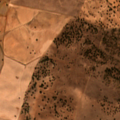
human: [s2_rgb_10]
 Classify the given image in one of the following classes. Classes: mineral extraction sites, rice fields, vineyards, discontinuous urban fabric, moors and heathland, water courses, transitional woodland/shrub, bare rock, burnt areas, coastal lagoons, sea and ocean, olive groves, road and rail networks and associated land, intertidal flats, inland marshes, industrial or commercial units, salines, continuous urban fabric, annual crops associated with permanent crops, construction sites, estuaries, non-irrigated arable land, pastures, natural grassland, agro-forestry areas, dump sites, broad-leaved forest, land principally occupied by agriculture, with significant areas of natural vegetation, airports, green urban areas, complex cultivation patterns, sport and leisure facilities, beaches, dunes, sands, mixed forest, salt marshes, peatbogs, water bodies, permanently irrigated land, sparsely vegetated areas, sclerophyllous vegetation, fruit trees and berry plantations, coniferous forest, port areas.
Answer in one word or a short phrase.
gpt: non-irrigated arable land, agro-forestry areas, broad-leaved forest